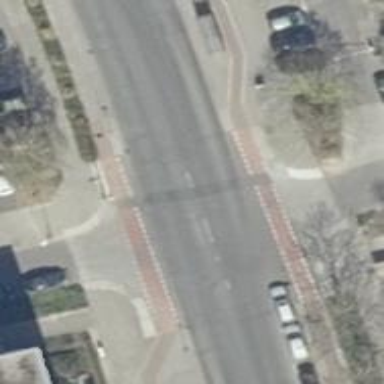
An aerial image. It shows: Unmarked crossing on footway.